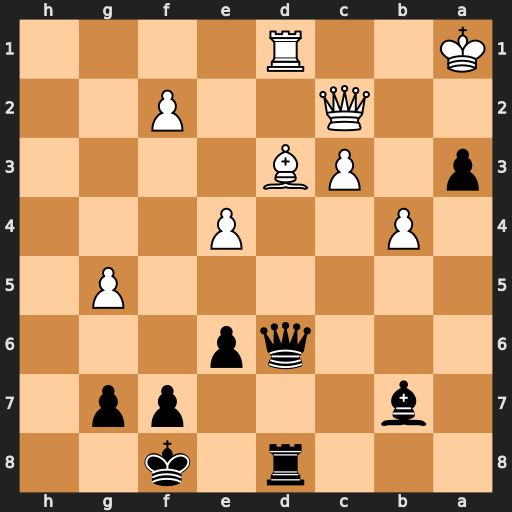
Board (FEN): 3r1k2/1b3pp1/3qp3/6P1/1P2P3/p1PB4/2Q2P2/K2R4
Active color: b
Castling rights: -
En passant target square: -
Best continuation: Bxe4 Bxe4 Qxd1+ Qxd1 Rxd1+